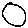
Label: circle